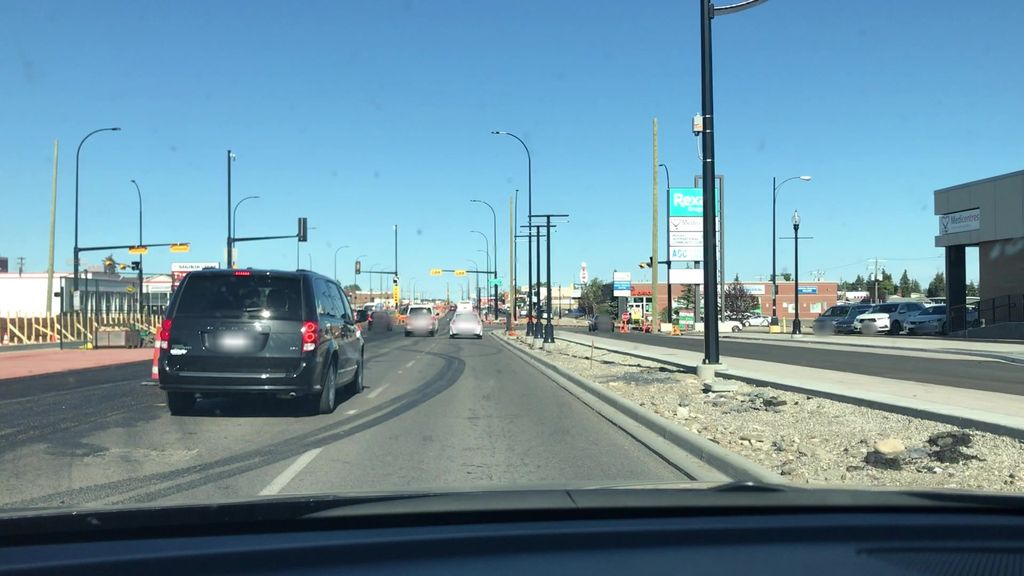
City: calgary